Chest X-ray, AP view. Patient: 31 years old, sex F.
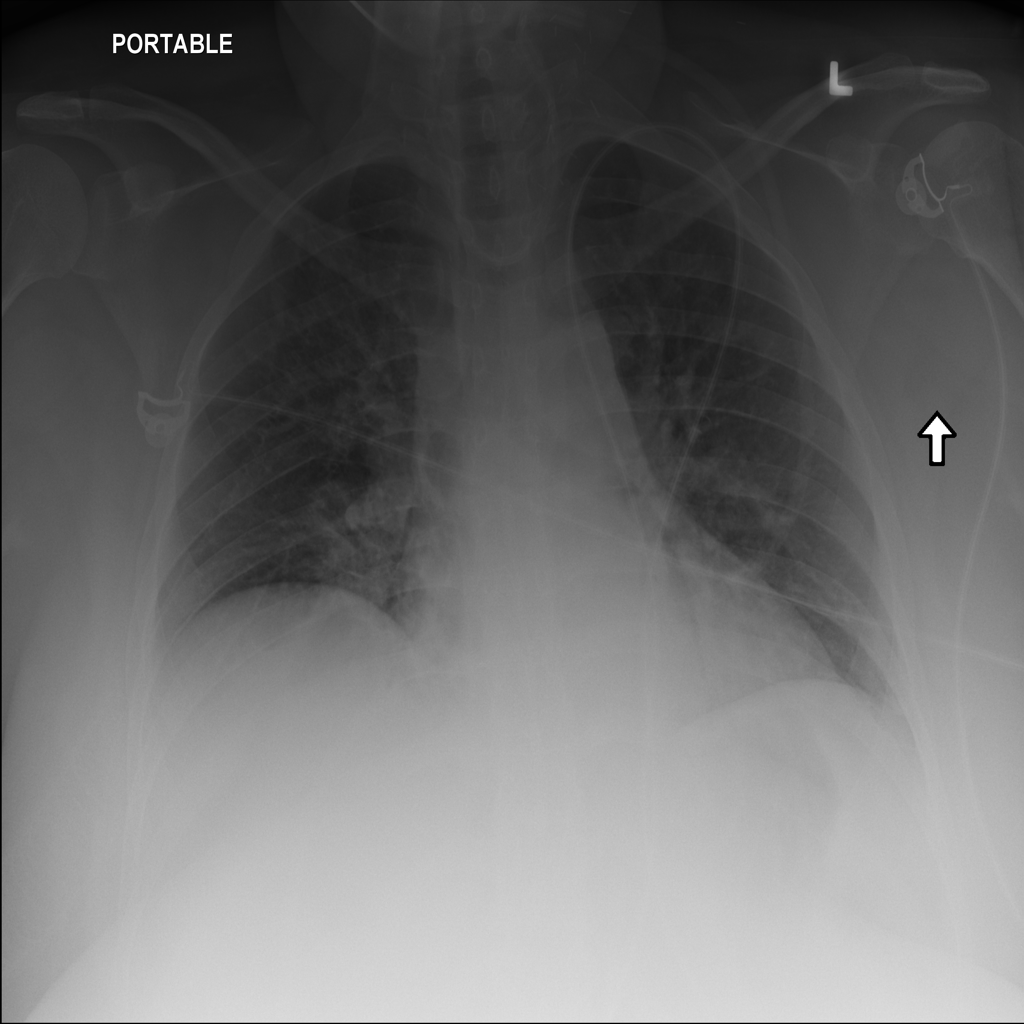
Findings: Edema